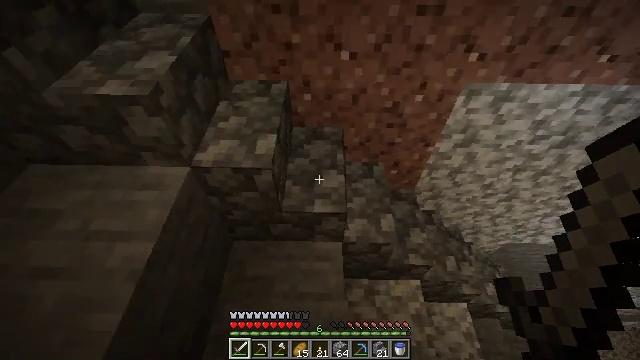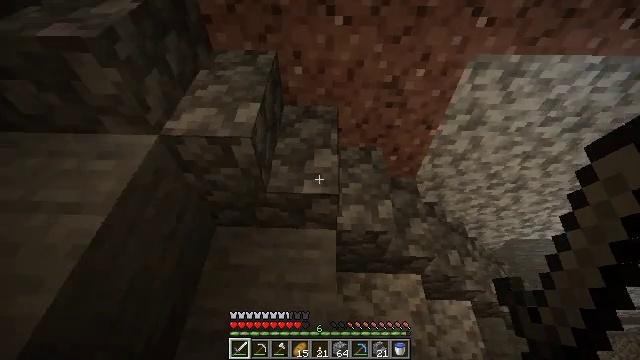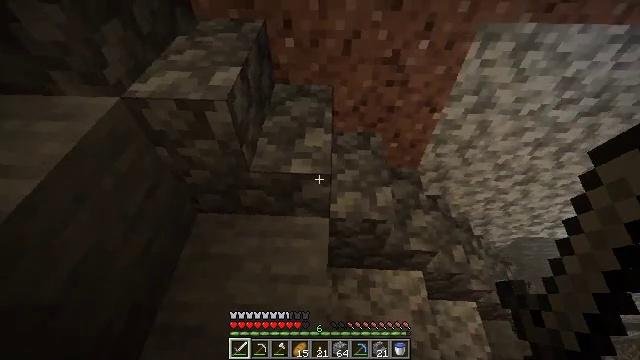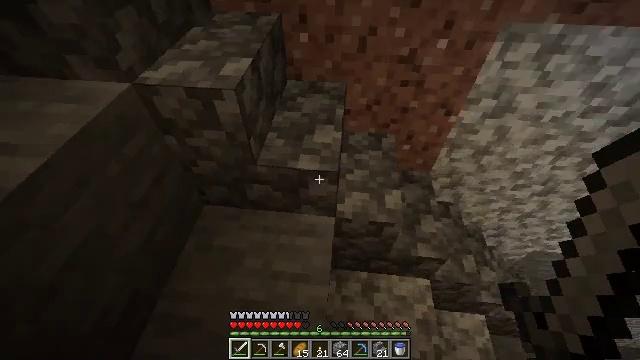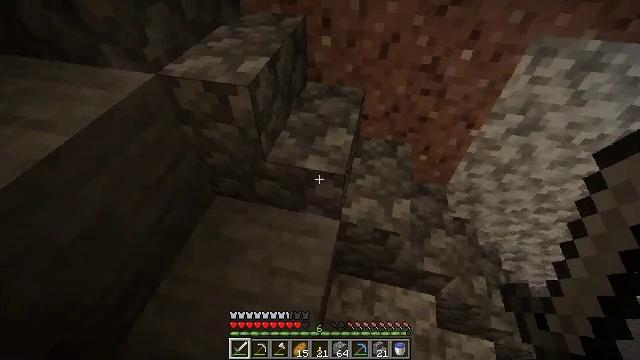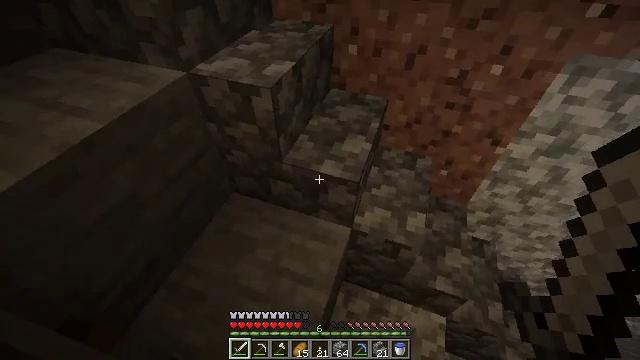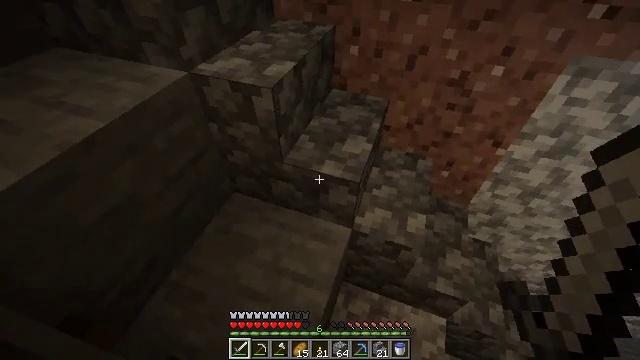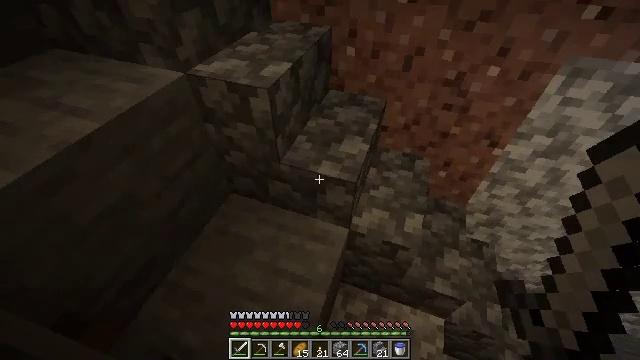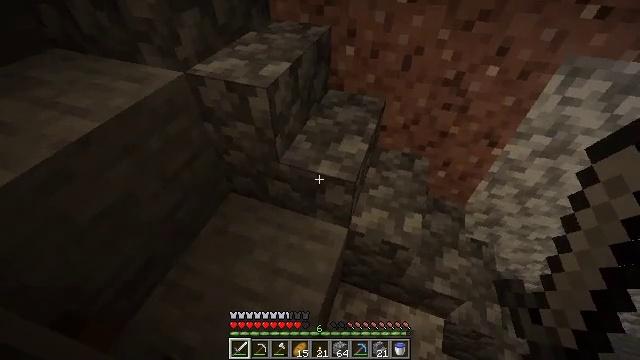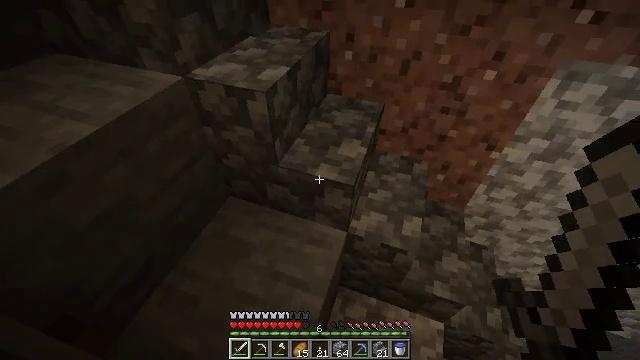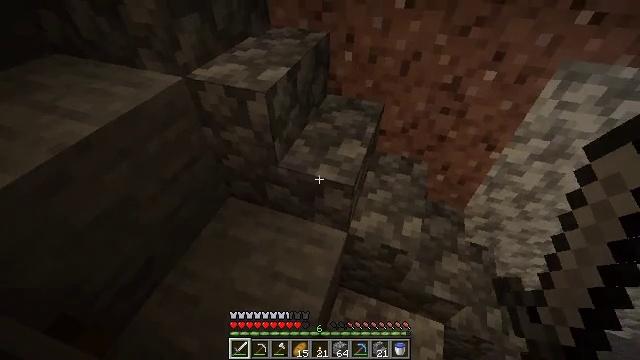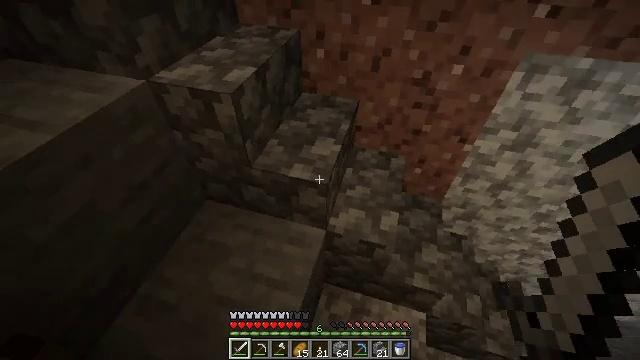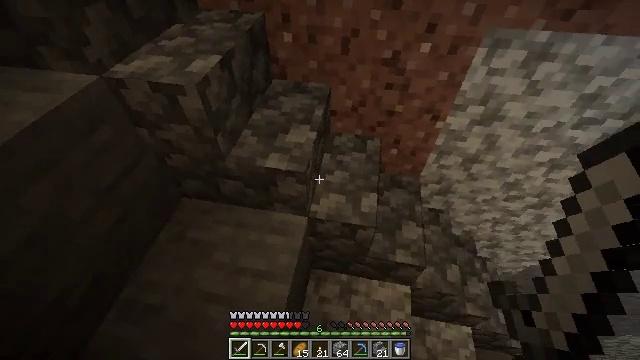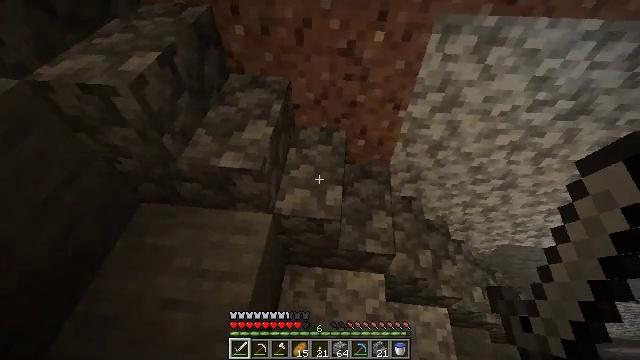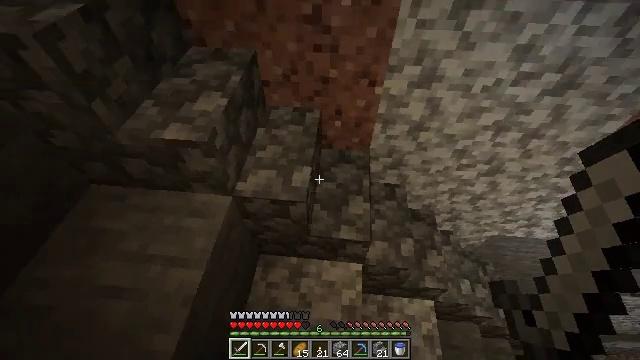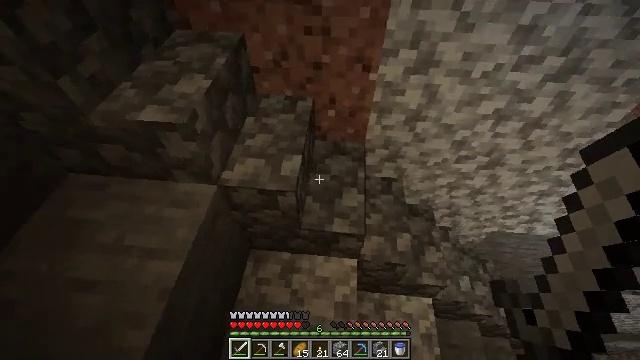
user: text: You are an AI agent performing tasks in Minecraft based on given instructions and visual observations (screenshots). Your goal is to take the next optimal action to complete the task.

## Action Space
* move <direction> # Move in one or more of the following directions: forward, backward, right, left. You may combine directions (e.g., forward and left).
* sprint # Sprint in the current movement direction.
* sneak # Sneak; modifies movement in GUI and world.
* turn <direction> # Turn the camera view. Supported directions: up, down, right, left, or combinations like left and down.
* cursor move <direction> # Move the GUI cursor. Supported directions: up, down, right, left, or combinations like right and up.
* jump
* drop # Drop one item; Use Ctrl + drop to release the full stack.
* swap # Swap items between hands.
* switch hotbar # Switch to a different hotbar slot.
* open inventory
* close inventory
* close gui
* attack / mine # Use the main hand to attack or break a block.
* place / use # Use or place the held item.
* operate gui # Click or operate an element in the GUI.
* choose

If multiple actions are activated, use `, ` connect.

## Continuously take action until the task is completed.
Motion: motion action
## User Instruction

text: Collect stone from the mine.
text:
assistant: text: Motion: no_op
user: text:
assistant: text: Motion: no_op
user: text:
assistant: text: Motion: turn left
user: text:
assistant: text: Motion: turn left
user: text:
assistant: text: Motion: turn left and up
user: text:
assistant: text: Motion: no_op
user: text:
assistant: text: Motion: no_op
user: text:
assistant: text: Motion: no_op
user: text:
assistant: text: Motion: no_op
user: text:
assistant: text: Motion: no_op
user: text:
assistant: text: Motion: move right, turn right
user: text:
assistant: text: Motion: move right, turn right and down
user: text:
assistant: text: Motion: move right, turn right and down
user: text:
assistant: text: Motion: move right
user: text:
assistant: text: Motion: no_op
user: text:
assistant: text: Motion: no_op
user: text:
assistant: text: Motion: no_op
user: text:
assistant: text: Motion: no_op
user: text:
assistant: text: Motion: turn left and up
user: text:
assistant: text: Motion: turn left and up
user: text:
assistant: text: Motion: turn left and up
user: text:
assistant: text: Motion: no_op
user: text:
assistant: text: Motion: no_op
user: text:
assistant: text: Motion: no_op
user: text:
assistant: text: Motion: turn right
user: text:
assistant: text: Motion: move right, turn right and down
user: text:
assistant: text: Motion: move right, turn right and down
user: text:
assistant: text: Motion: move right, turn right
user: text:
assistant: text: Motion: move right
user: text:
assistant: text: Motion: no_op